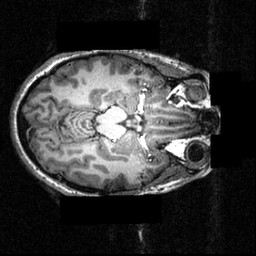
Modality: T1w
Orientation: axial
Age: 24
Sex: female
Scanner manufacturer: siemens
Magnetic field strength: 3.951 T
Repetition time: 1.5 s
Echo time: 0.00335 s